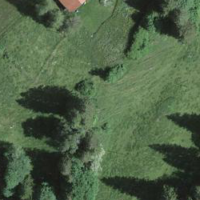
EUNIS habitat code: 45
Species observed at this site:
Noccaea caerulescens